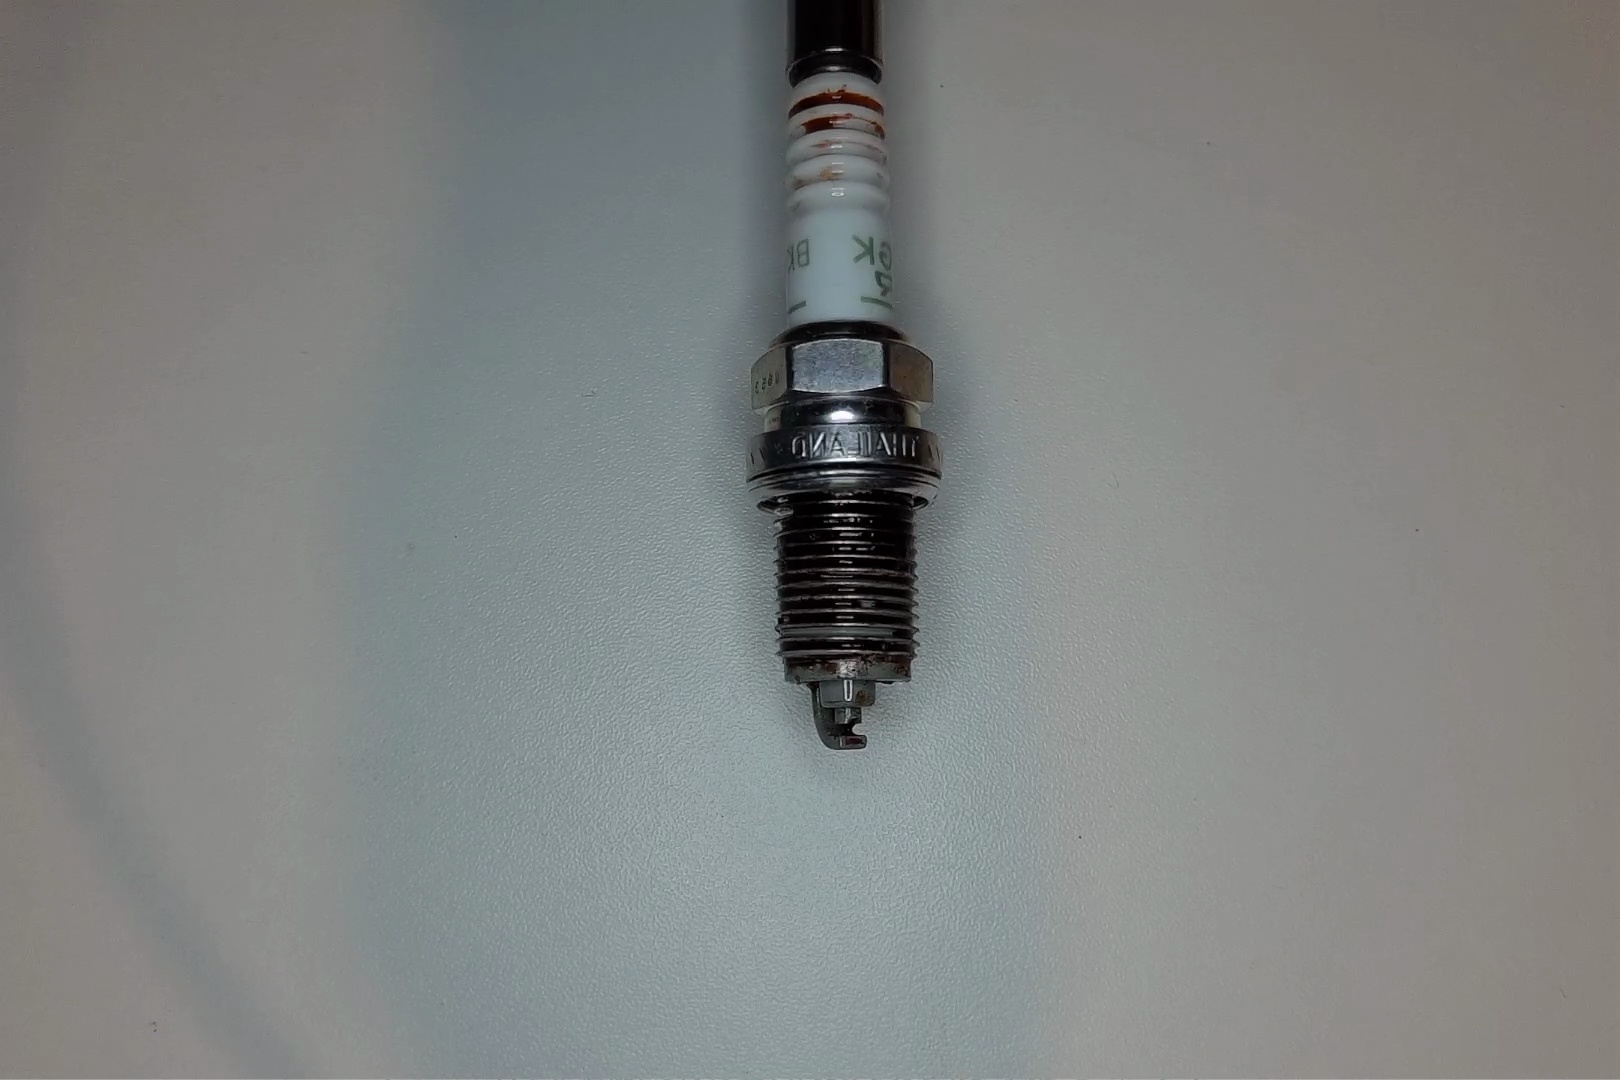
Label: anomaly